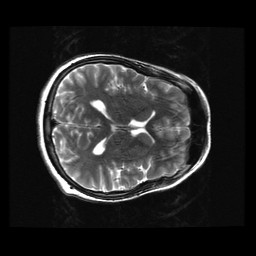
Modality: T2w
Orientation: axial
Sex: female
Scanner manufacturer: ge
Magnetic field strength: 3 T
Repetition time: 5 s
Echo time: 0.1017 s